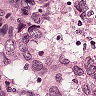
Metastatic tissue present: yes